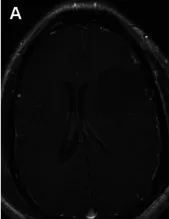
Panels of serial postoperative axial postcontrast T1 and FLAIR images in a 35-year-old patient who underwent repeated glioma resections for recurrent left hemispheric glioma. Axial postcontrast.
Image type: radiology (mri)